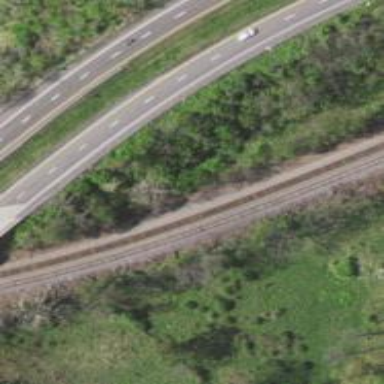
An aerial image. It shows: Railway track.